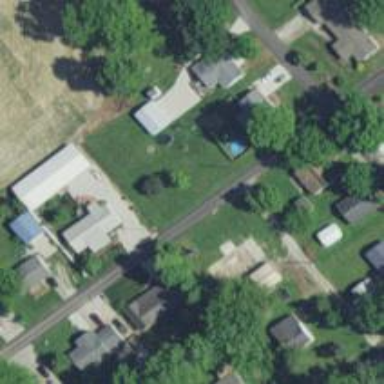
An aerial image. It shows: Alley classified as service road.